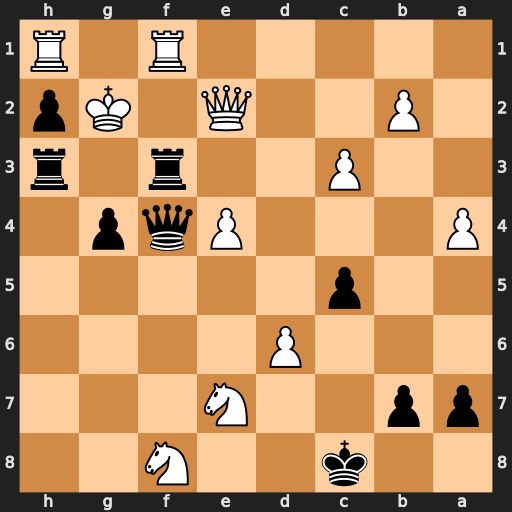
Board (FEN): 2k2N2/pp2N3/3P4/2p5/P3Pqp1/2P2r1r/1P2Q1Kp/5R1R
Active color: b
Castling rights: -
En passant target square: -
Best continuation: Kb8 Rxf3 gxf3+ Kxh3 fxe2